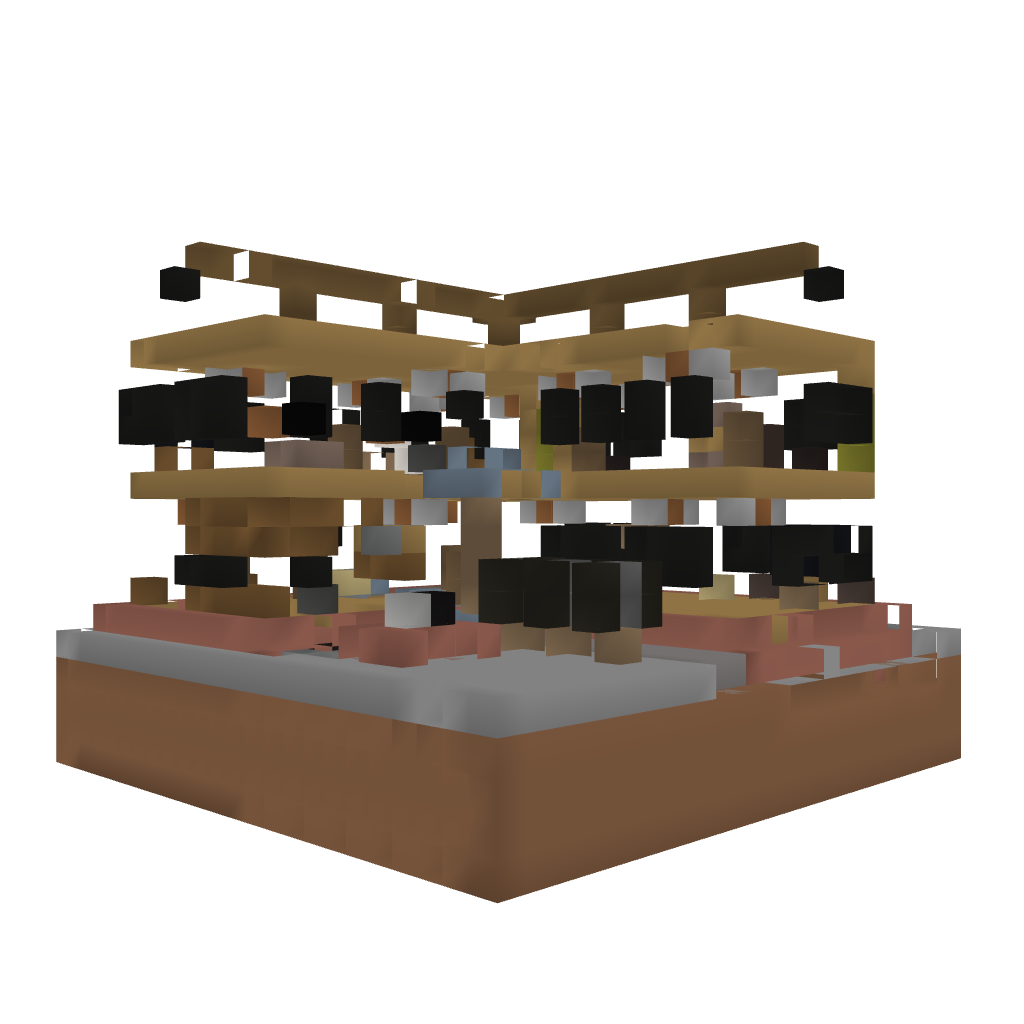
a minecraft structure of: Middle-class Modern L-shaped House